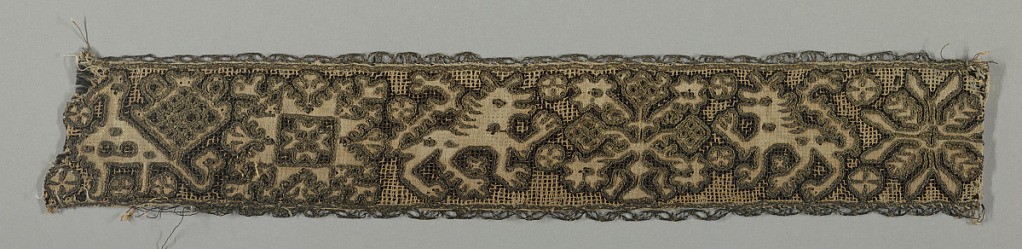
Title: Band
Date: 16th–17th century
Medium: linen, silk, metallic thread Technique: embroidered, darned, withdrawn elements
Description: Fragment of a narrow band with lions rampant, birds, geometric motifs, and stylized plant forms. Natural linen is drawn, cut and wrapped with dark brown silk and embroidered with metallic thread accents.